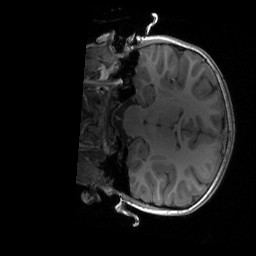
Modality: T1w
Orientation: coronal
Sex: female
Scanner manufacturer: siemens
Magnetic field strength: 3 T
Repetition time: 1.9 s
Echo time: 0.00243 s